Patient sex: M
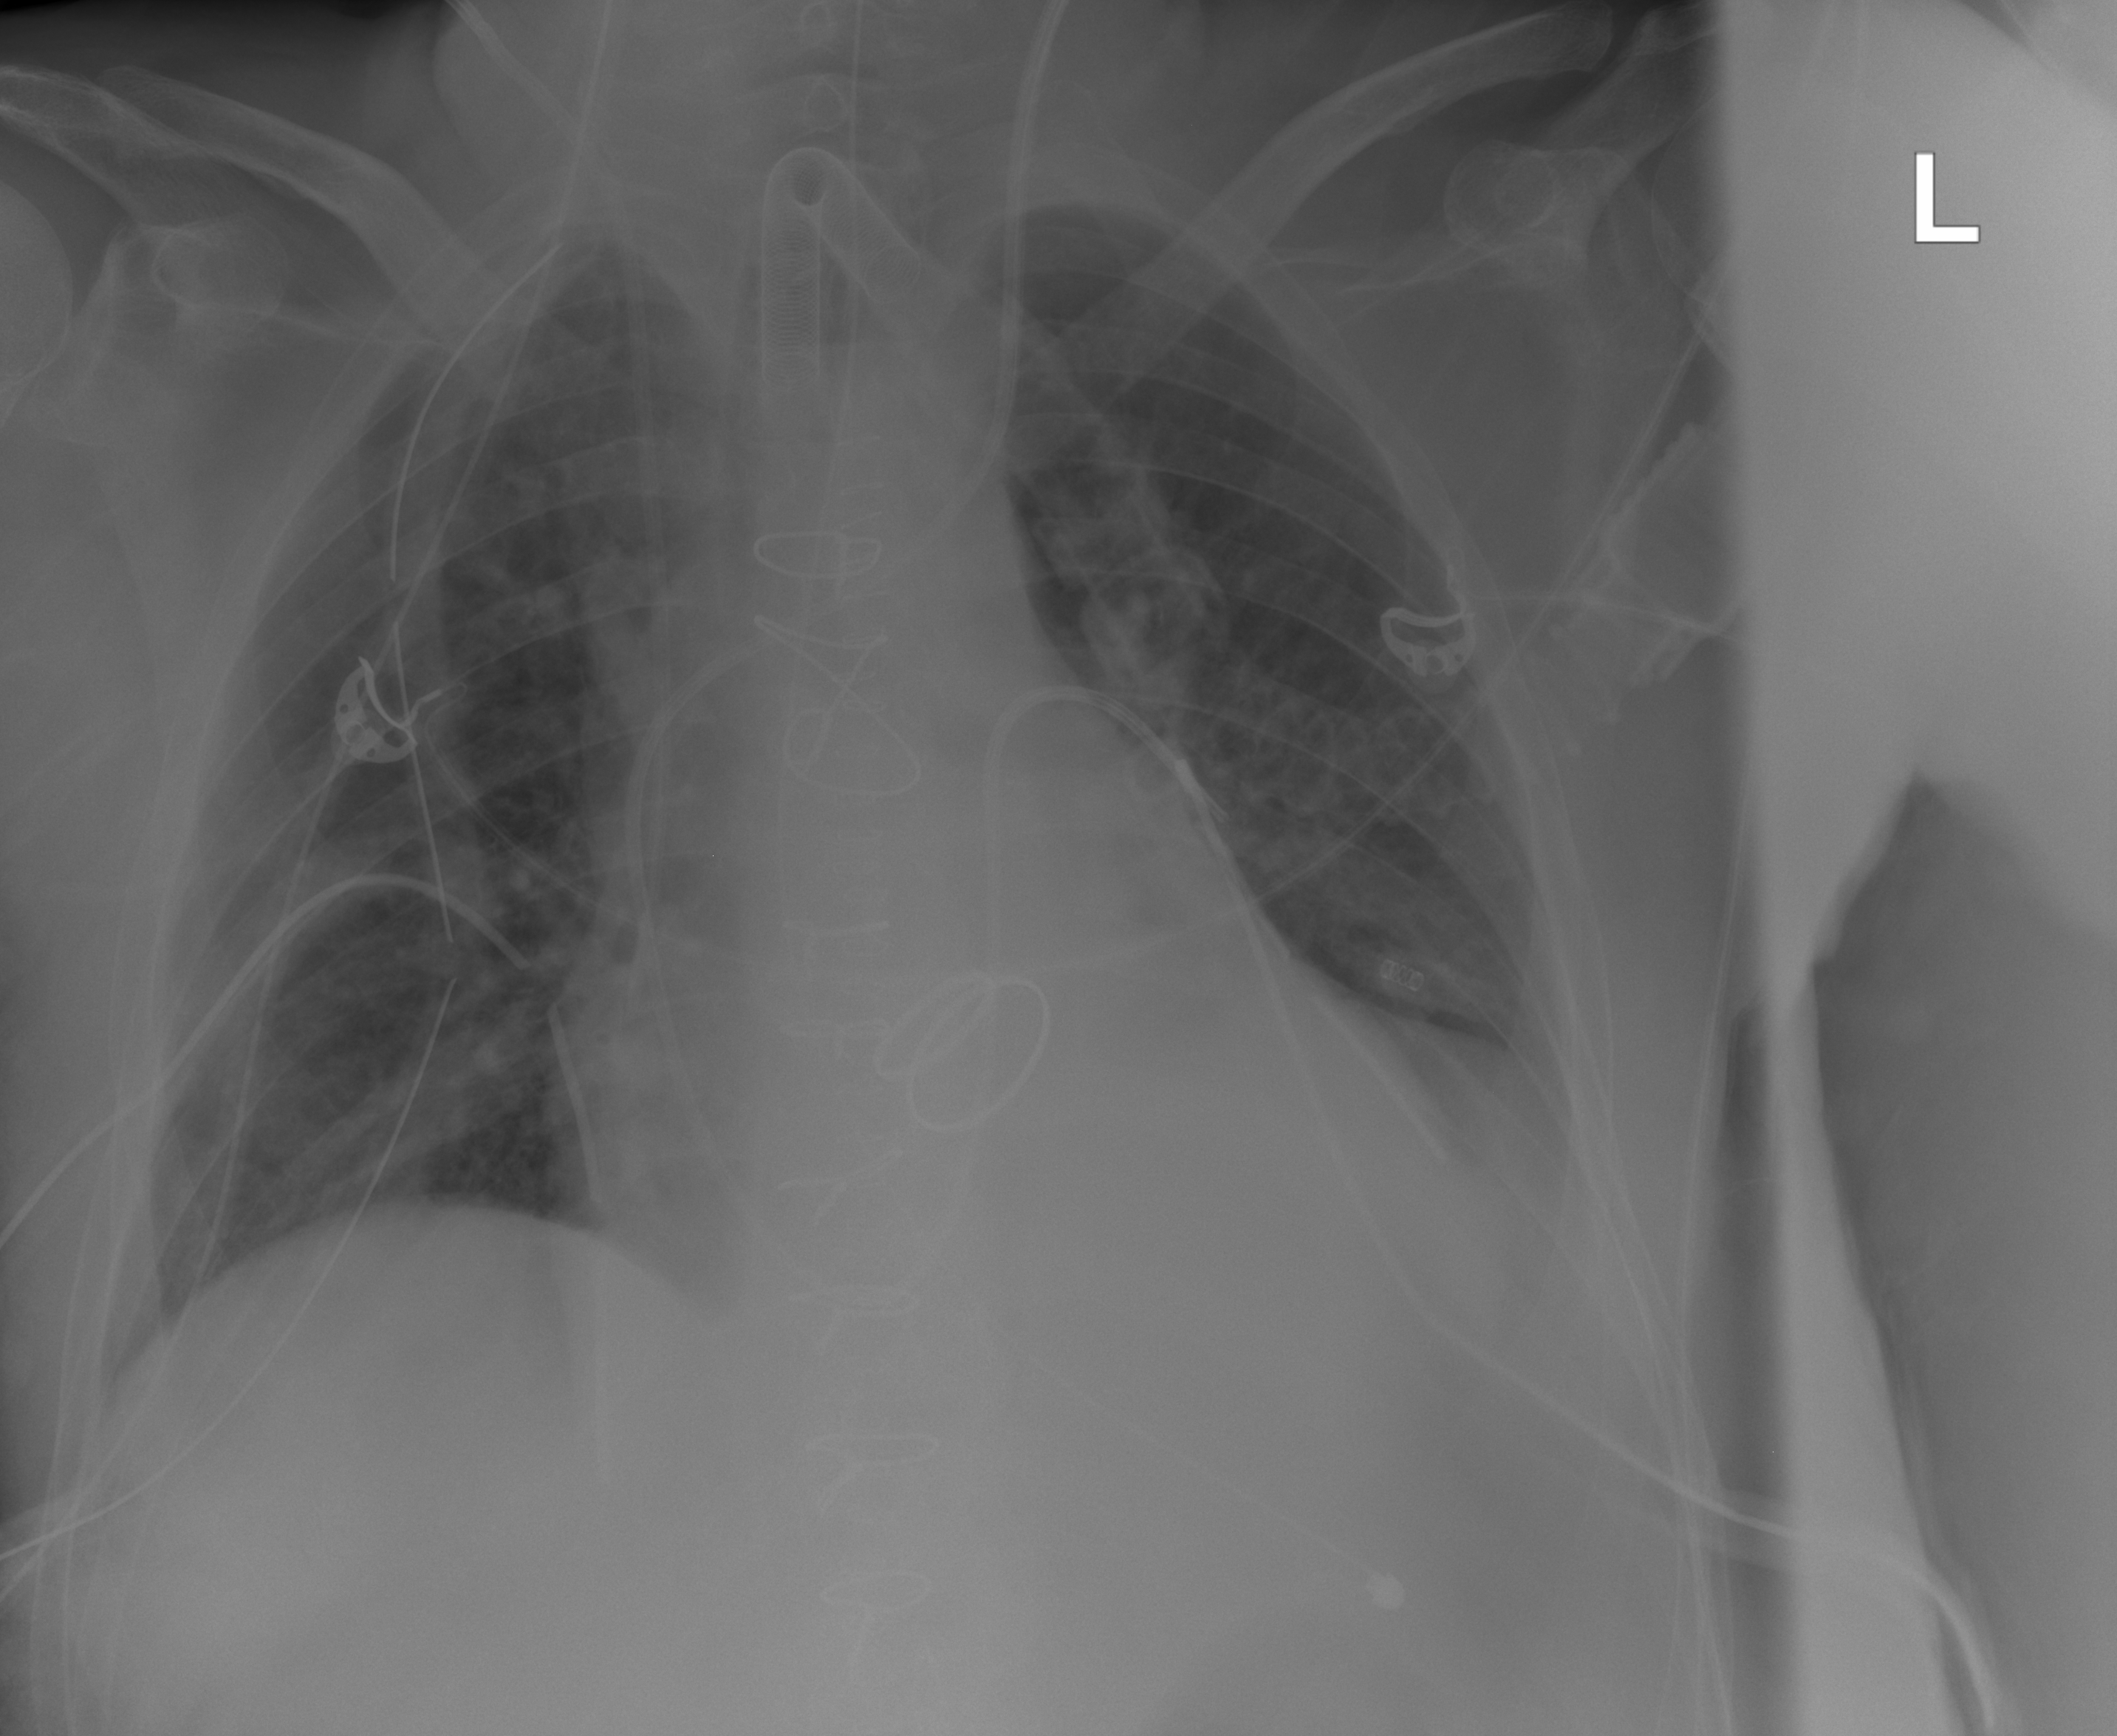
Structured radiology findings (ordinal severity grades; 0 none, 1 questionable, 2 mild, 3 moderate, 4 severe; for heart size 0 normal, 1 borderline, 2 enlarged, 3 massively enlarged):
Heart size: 1
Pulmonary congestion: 0
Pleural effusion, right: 0
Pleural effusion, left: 2
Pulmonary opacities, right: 0
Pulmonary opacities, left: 0
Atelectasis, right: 0
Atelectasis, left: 0